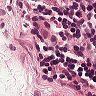
Metastatic tissue present: no